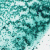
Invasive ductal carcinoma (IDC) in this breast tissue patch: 0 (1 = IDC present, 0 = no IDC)